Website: home-depot
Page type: account-selection
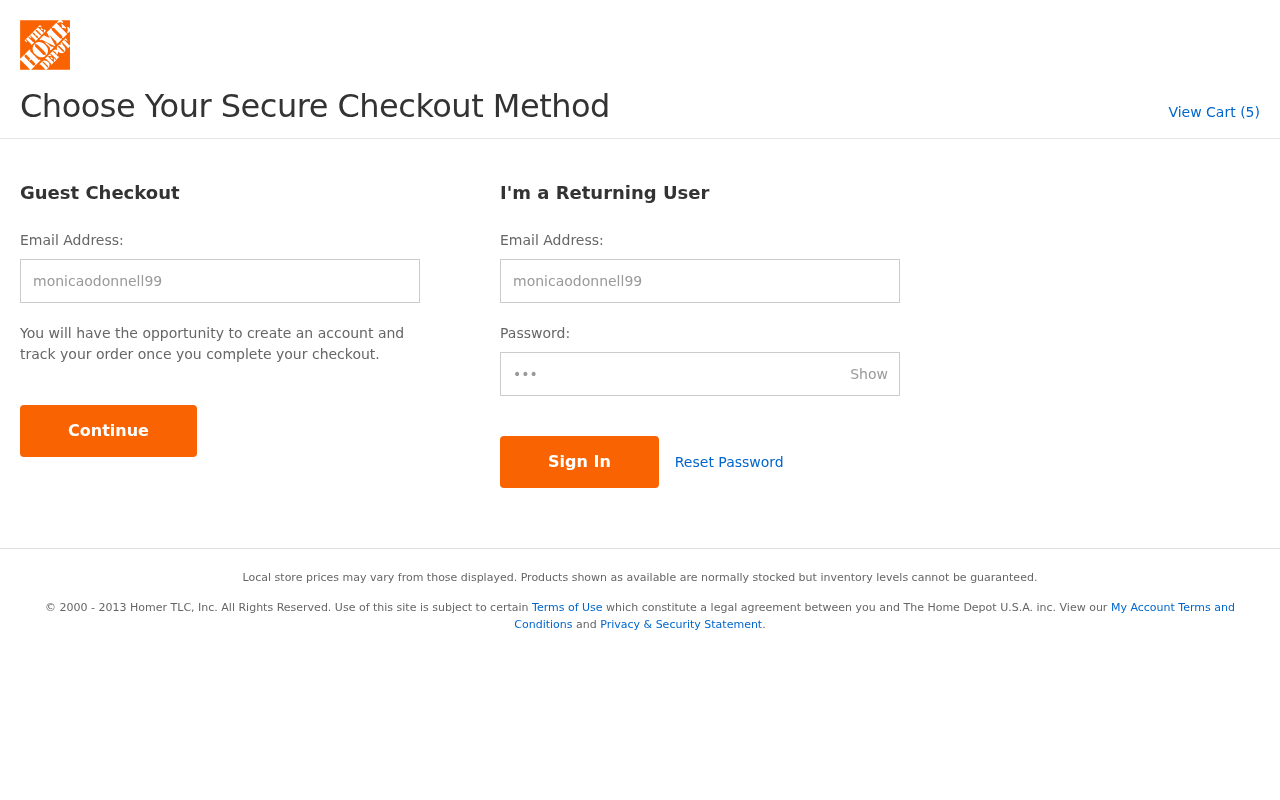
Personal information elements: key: PII_LOGIN_USERNAME
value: monicaodonnell99
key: PII_LOGIN_USERNAME2
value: monicaodonnell99
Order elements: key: ORDER_NUM_ITEMS
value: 5